Aerial crown-view tile of a tropical tree (Barro Colorado Island, Panama), acquired 20240611:
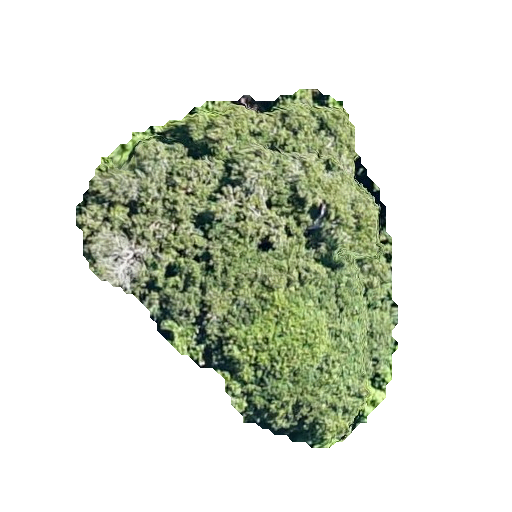
Species: Prioria copaifera
GBIF accepted scientific name: Prioria copaifera
Crown area: 121.974 m²